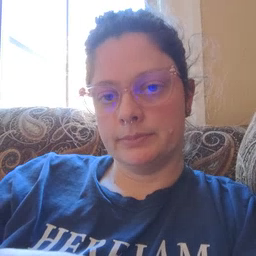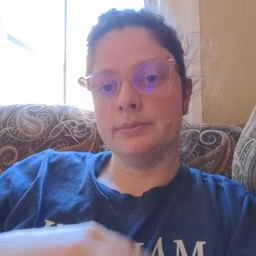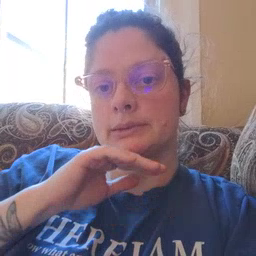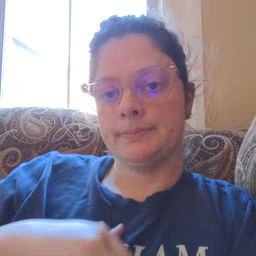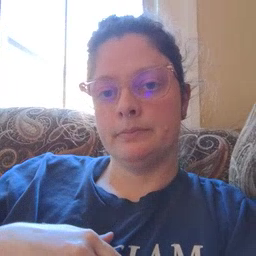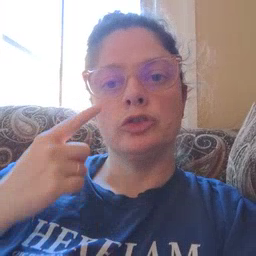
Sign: pig